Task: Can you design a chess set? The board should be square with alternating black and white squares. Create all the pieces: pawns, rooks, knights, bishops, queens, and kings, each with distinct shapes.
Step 1429:
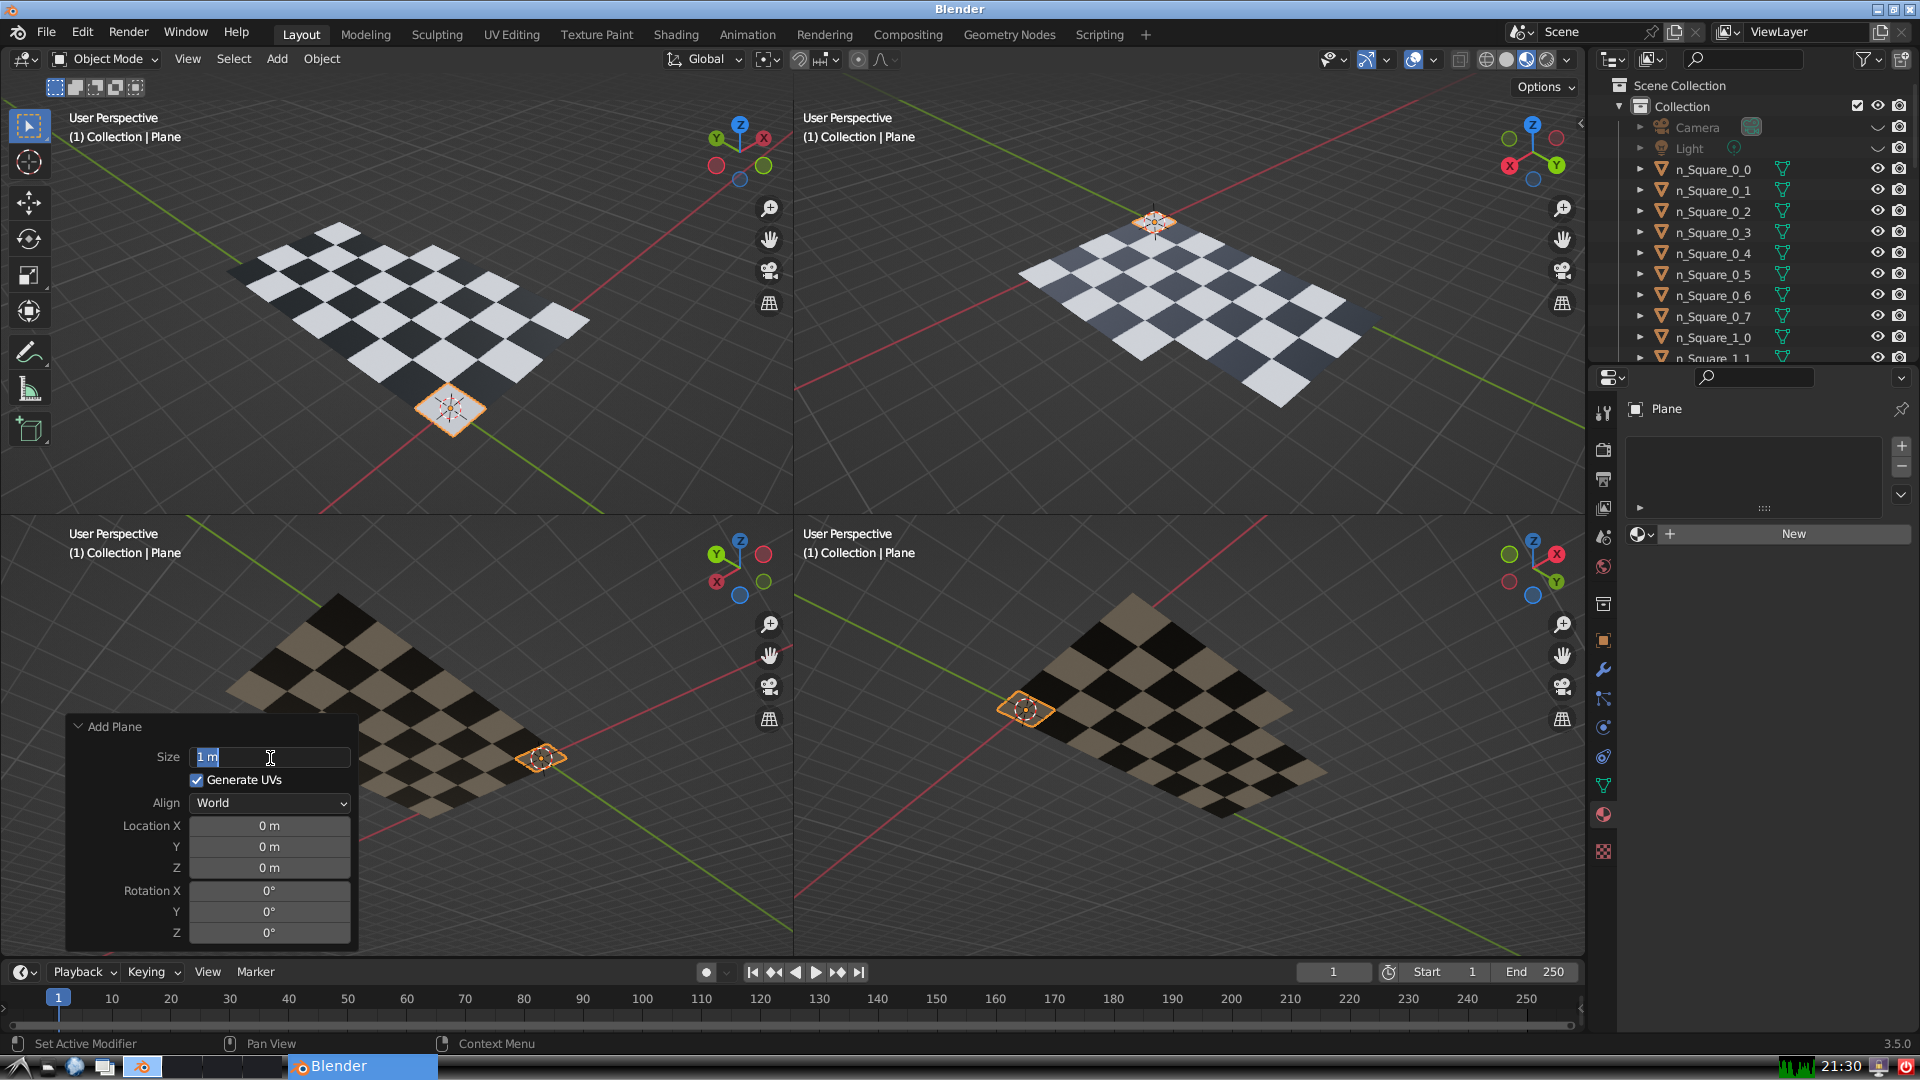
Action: input_text: 1.0